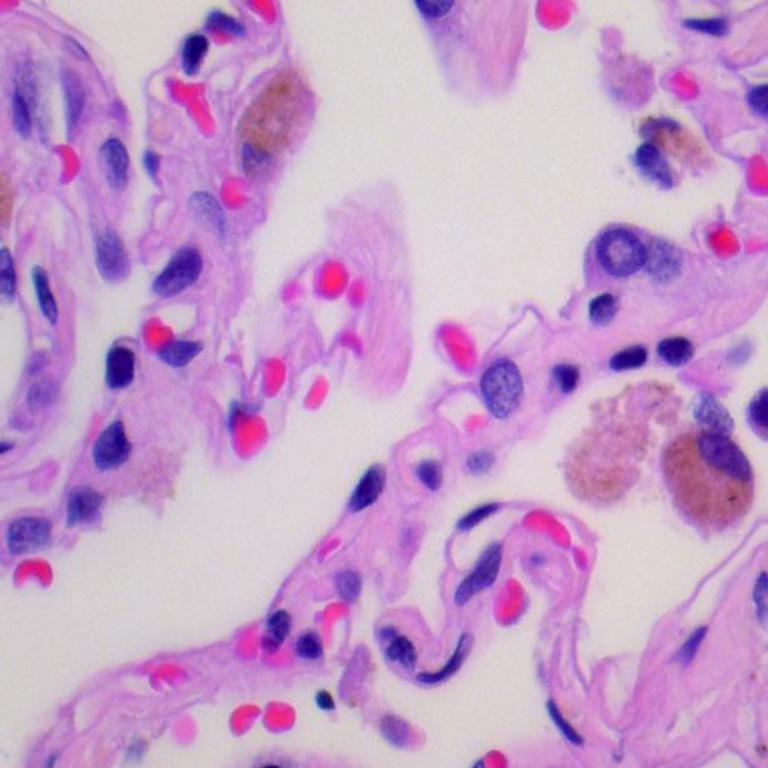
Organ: lung
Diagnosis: benign